Field crop: maize
Growth stage: 2
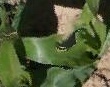
Species: maize